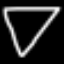
Label: diamond